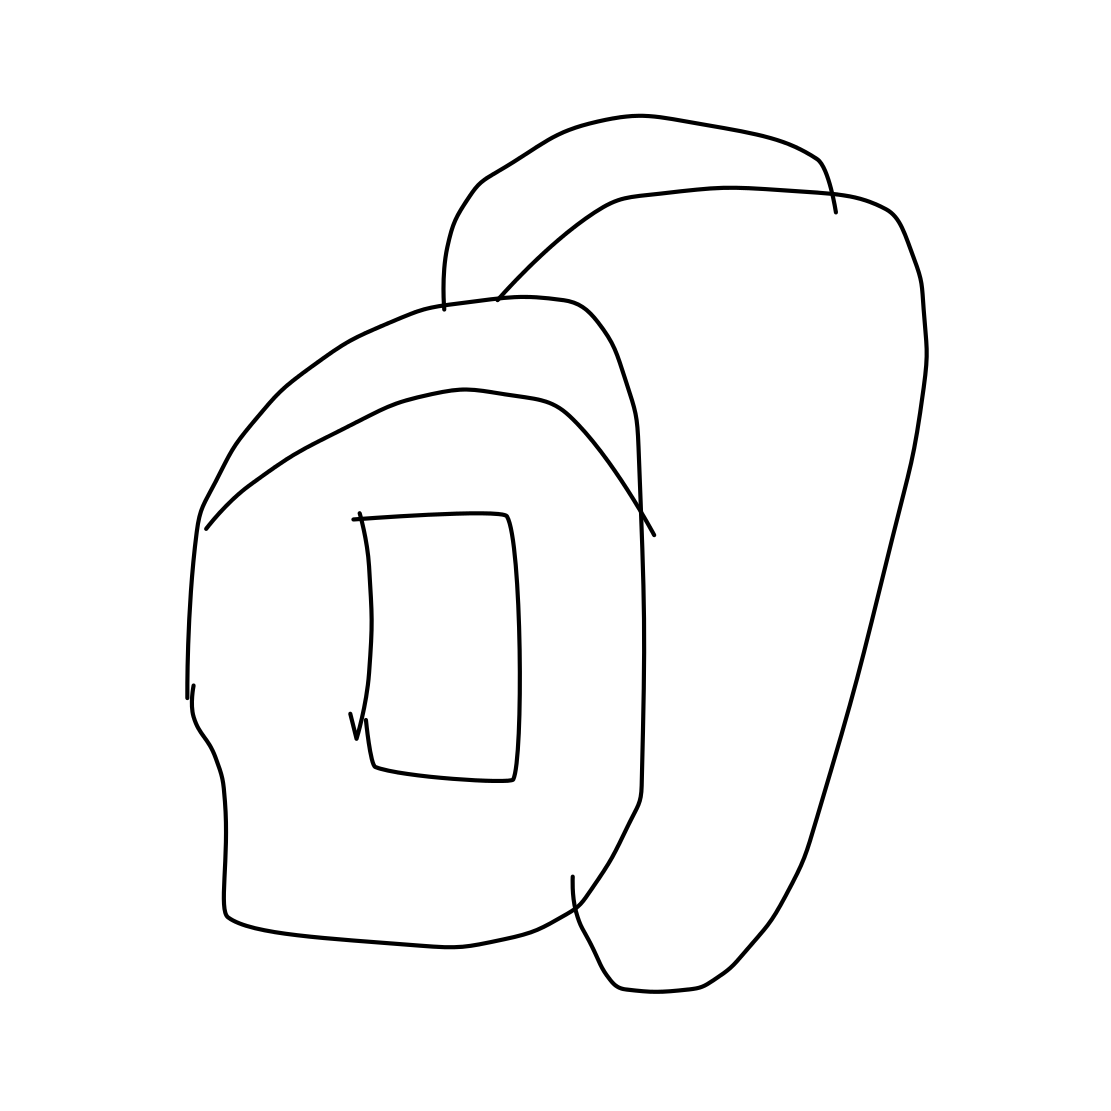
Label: backpack